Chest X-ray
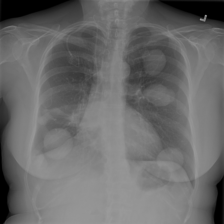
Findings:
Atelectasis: negative
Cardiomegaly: negative
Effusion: negative
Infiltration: negative
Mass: positive
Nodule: negative
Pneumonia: negative
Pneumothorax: negative
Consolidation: negative
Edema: negative
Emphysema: negative
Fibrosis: negative
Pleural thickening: negative
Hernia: negative